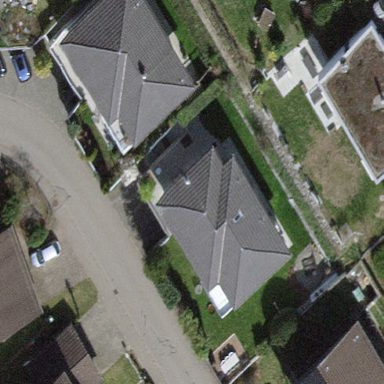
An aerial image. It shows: Building with tiled roof.